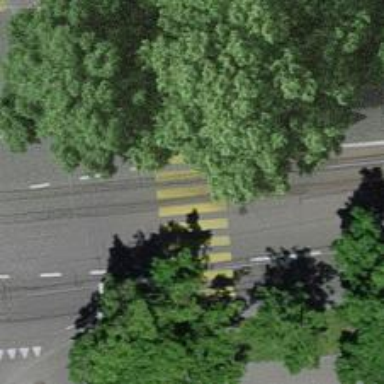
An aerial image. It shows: Tram crossing on the railway.